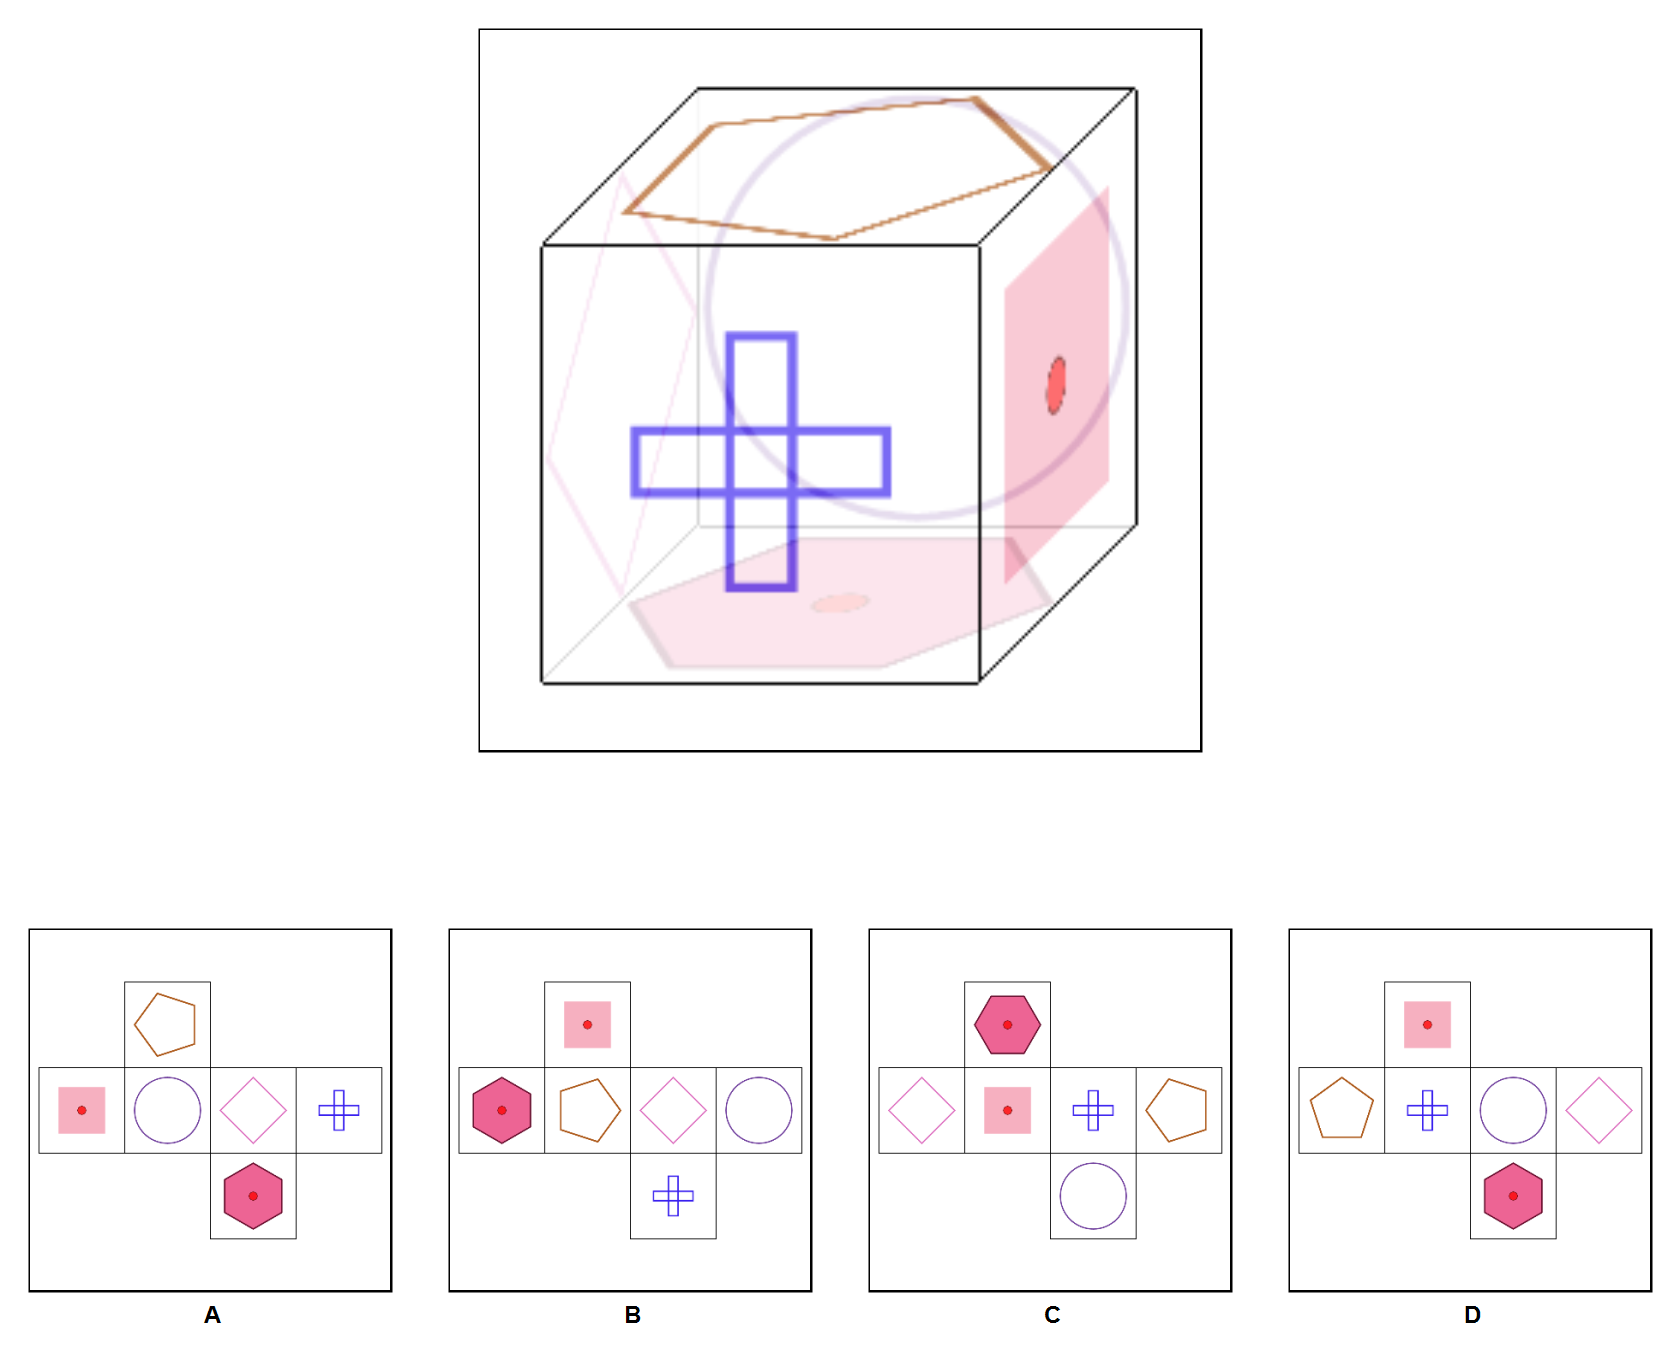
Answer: A